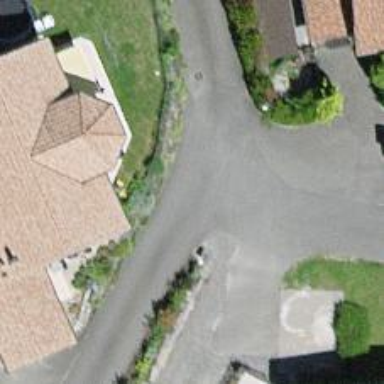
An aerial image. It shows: Living street.